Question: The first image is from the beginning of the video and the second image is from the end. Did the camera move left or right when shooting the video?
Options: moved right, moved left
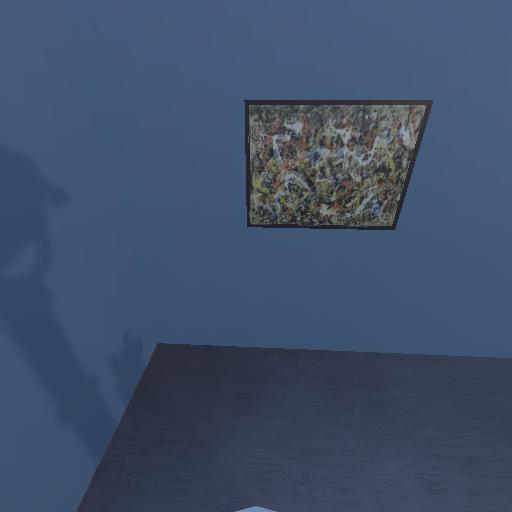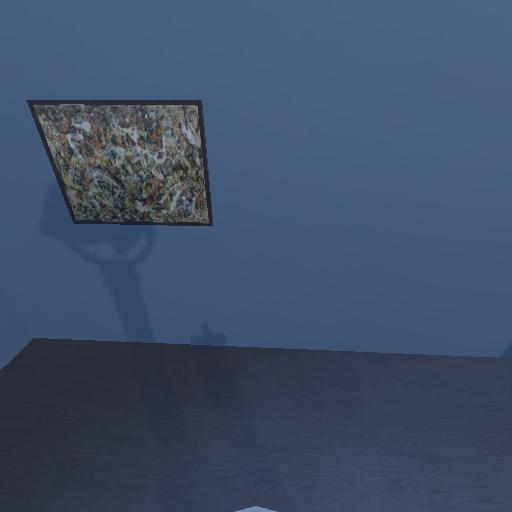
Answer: moved right